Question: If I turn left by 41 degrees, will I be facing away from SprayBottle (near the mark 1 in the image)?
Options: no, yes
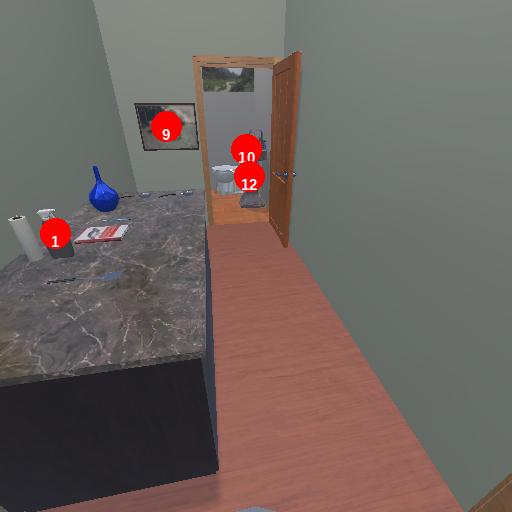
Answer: no